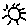
Label: sun